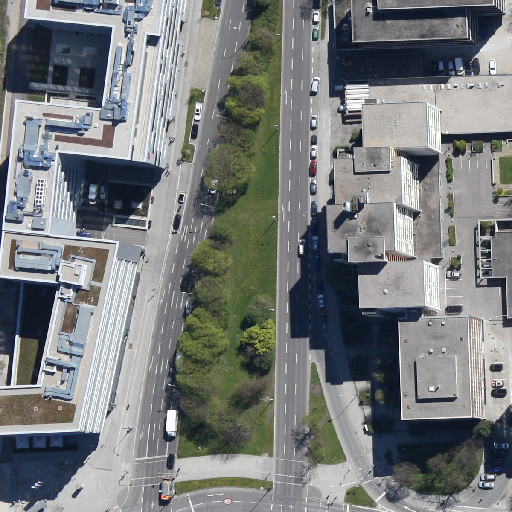
Referring expression: paved road